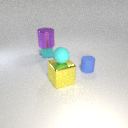
large yellow metal cube to the left of small blue rubber cylinder